Interaction volume radius: 5 \u00c5
Interaction volume height: 10 \u00c5
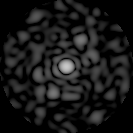
Disorder parameter: 0.807